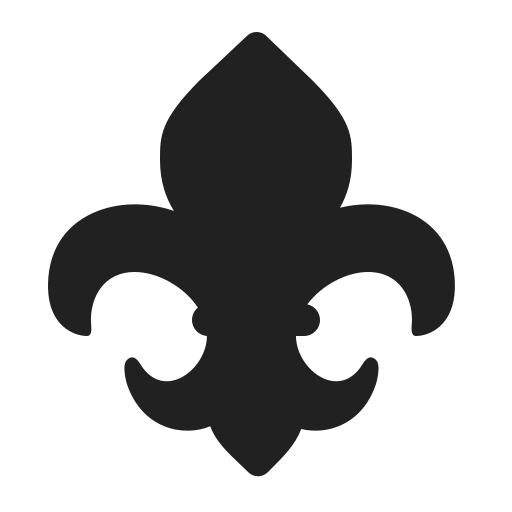
fleur de lis high contrast